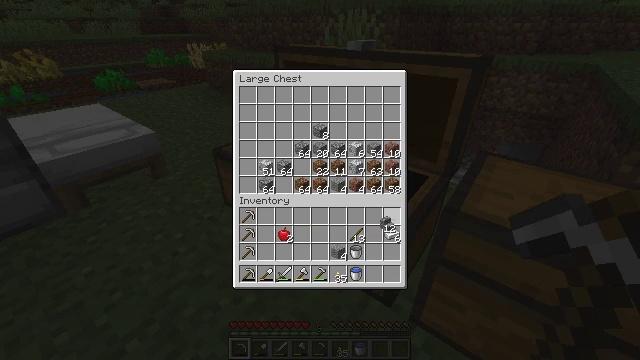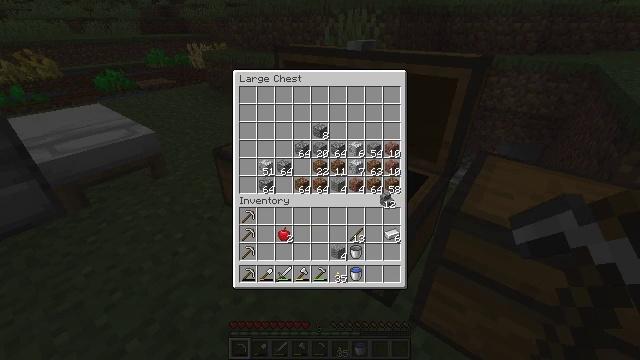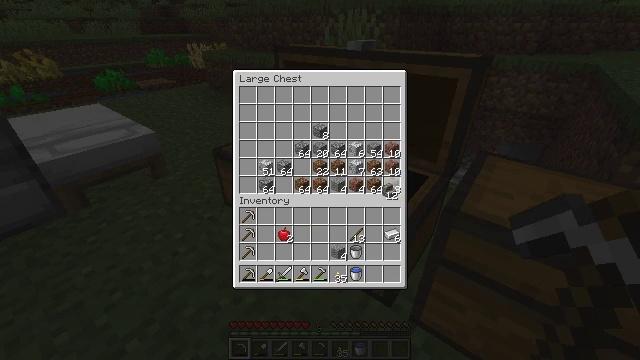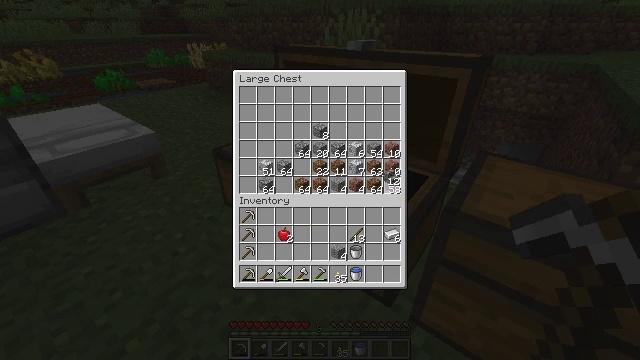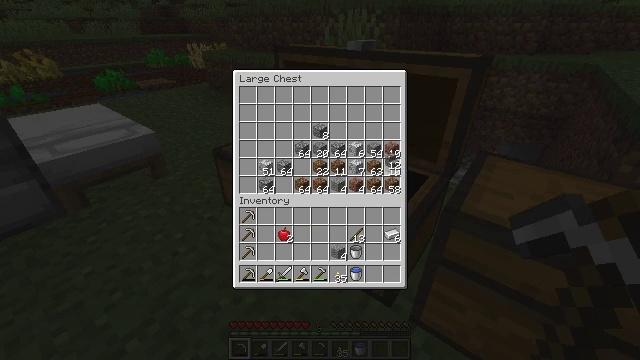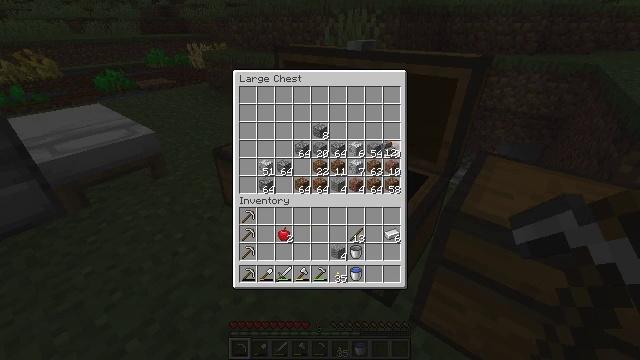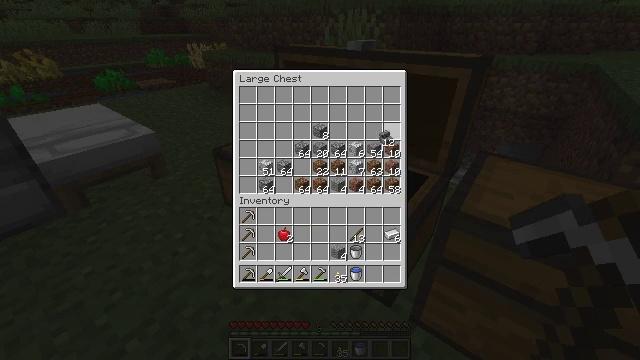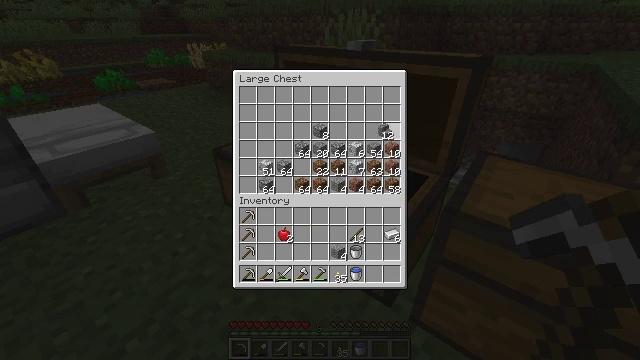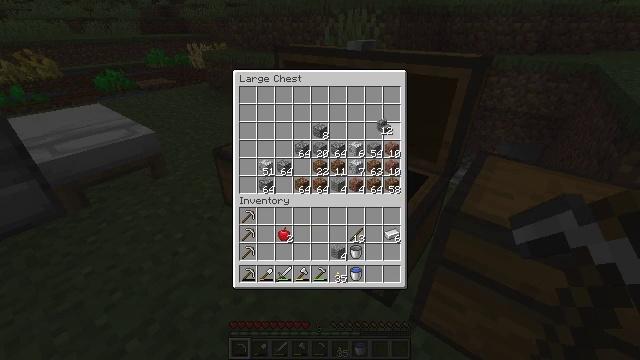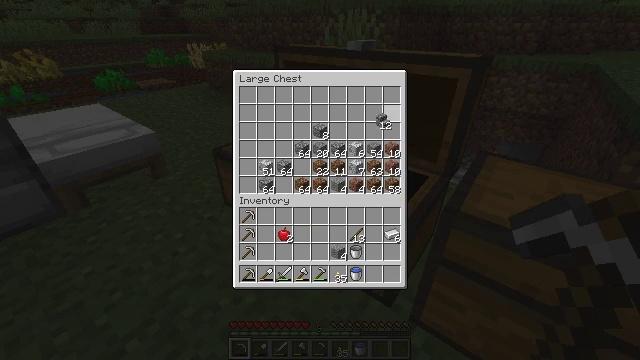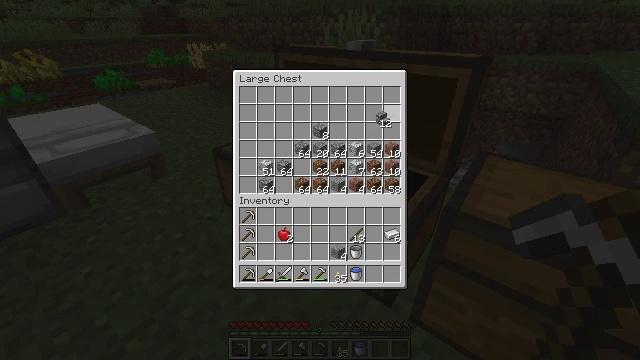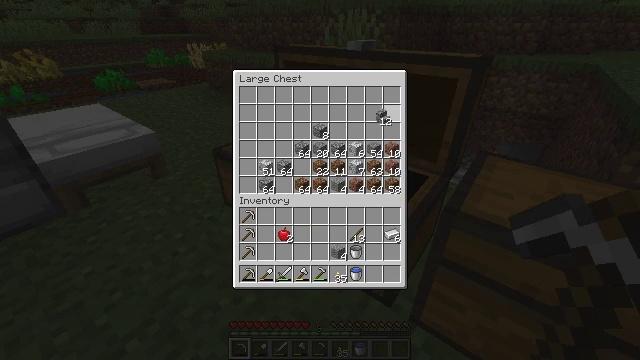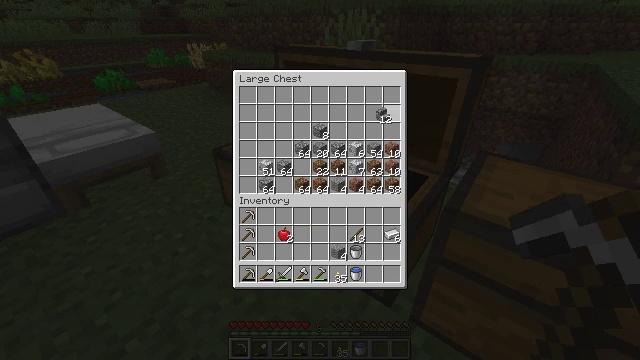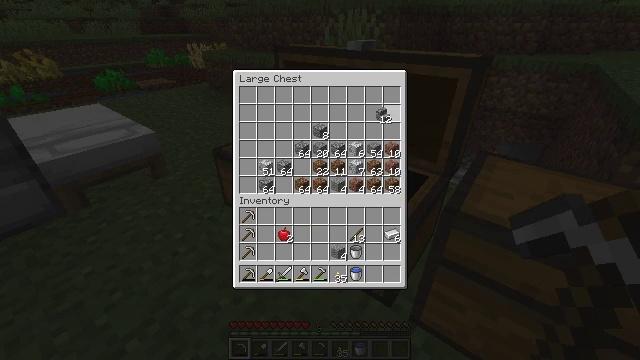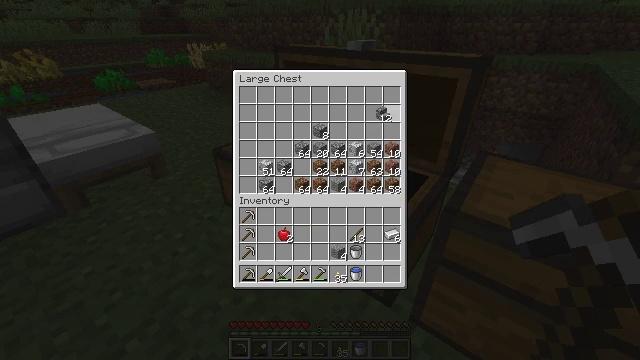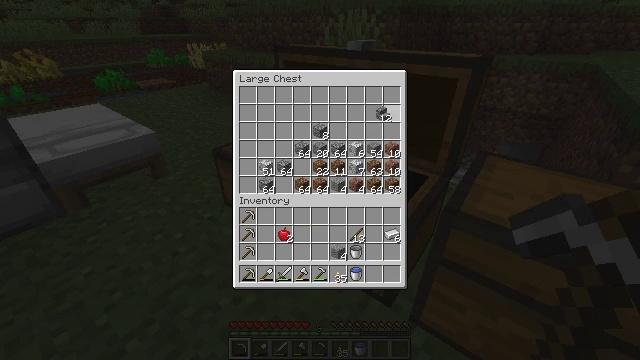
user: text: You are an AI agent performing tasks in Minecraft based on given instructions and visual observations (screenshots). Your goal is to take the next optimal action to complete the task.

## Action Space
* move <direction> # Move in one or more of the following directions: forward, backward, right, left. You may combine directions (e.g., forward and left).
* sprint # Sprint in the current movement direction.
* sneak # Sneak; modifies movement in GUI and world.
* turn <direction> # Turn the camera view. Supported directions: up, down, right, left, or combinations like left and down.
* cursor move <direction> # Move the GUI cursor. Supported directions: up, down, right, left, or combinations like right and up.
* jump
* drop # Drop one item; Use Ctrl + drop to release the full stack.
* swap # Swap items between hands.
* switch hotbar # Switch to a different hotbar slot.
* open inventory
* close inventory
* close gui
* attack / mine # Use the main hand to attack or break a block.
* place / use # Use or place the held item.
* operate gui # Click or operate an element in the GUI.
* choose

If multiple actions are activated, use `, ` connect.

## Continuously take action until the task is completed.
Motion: motion action
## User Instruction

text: Collect wheat crops.
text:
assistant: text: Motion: cursor move up
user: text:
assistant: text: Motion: cursor move up
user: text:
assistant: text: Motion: cursor move up
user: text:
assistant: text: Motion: cursor move up
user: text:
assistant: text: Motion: cursor move up
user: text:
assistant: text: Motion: cursor move up
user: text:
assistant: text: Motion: no_op
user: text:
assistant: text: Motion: no_op
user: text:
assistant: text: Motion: no_op
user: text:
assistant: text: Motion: no_op
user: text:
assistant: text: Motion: no_op
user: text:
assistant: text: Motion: no_op
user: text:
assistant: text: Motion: no_op
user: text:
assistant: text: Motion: no_op
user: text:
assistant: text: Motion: operate gui
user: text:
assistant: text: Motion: operate gui
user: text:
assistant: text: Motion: operate gui
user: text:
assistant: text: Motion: operate gui
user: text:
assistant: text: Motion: no_op
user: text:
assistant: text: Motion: no_op
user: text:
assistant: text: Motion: no_op
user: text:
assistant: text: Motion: no_op
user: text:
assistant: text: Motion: no_op
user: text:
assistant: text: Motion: no_op
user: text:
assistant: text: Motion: no_op
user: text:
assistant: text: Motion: no_op
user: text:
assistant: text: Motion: cursor move left and down
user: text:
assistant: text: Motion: no_op
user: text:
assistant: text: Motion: cursor move down
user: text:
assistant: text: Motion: cursor move left and down